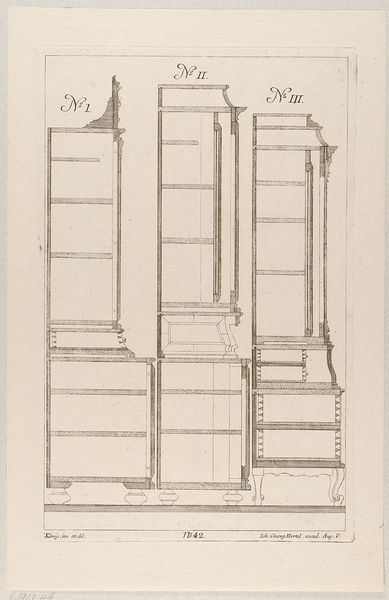
Titel: Drei Querschnitte von Schränken
Künstler: Johann Gottlieb König
Standort: Hamburg
Institution: Museum für Kunst und Gewerbe Hamburg
Schlagwörter: holz, zeichnung, möbel, schrank, ansicht, grafik, graphik, seitenansicht, fotografie, photographie, druckgraphik, druckgrafik, stich, kunstgewerbe, komode, kupferstich, kunsthandwerk, querschnitt, bauzeichnung, wert, reproduktionen, industriedesign, druckerzeugnisse, 42, n3, ornamentstich, maßzeichnung, nr. 42, n 1, n2